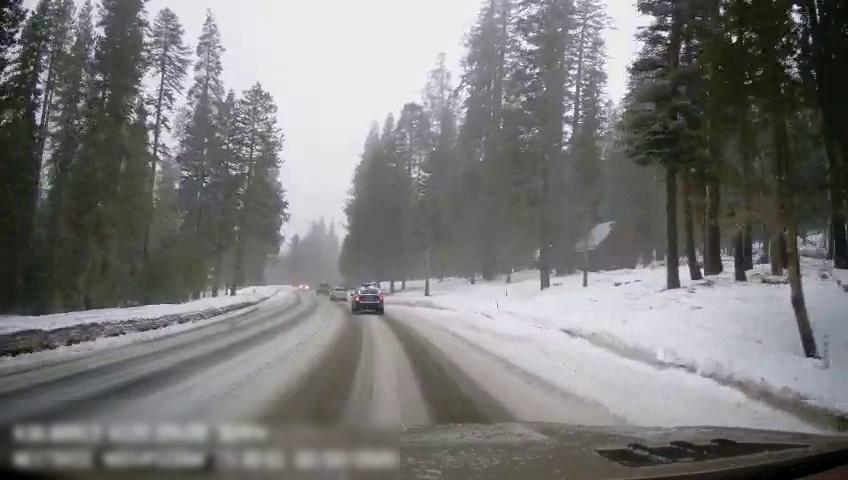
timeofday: Day
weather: Snowy
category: Drivable Space
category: Vehicles | SUV
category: Vehicles | Car
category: Vehicles | SUV